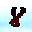
Label: 8